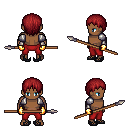
a pixel art fantasy rpg character, male body template, human, dark skin, steel arm armor, red pants, brunette plain hairstyle, gold gloves, ghillies, spear, four views (front, back, left, right), 2x2 character sprite sheet, small pixel art, hard edges, no anti-aliasing